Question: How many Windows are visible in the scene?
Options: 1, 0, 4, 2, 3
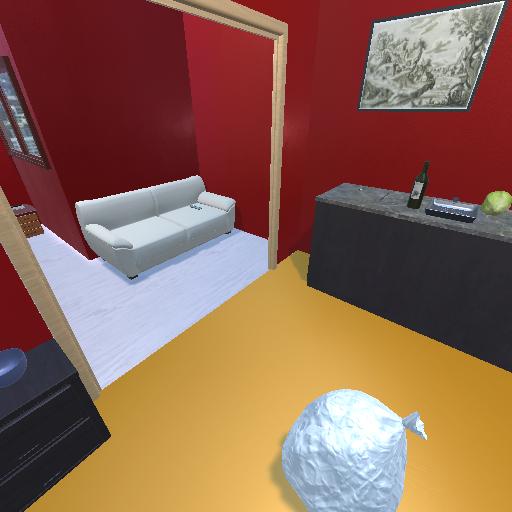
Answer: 1